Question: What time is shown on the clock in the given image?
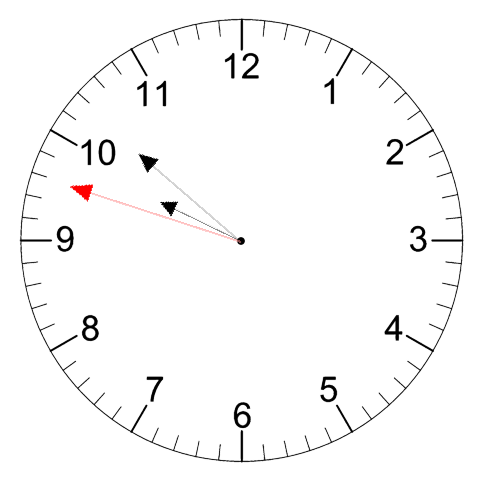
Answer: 09:51:48